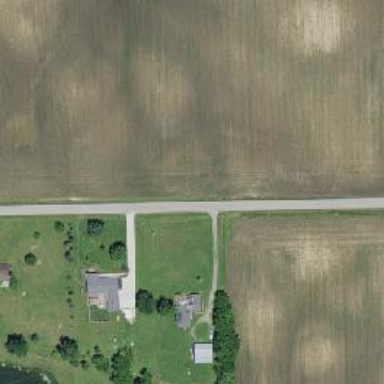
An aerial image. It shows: Driveway.